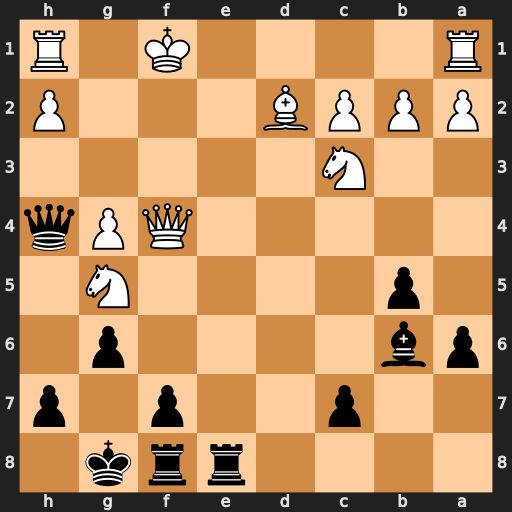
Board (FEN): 4rrk1/2p2p1p/pb4p1/1p4N1/5QPq/2N5/PPPB3P/R4K1R
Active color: b
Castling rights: -
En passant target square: -
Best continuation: f6 Nge4 f5 Kg2 fxe4